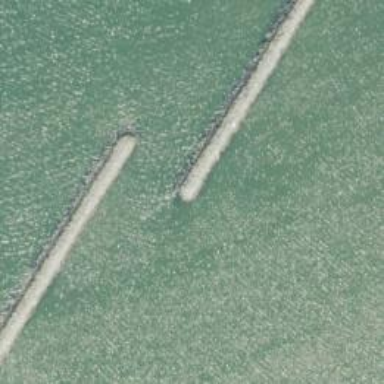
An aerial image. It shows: Breakwater structure.